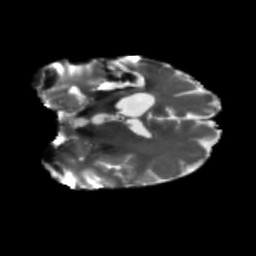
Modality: T2w
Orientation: coronal
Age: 42
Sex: male
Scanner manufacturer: siemens
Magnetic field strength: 3 T
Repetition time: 5.47 s
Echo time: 0.0854 s